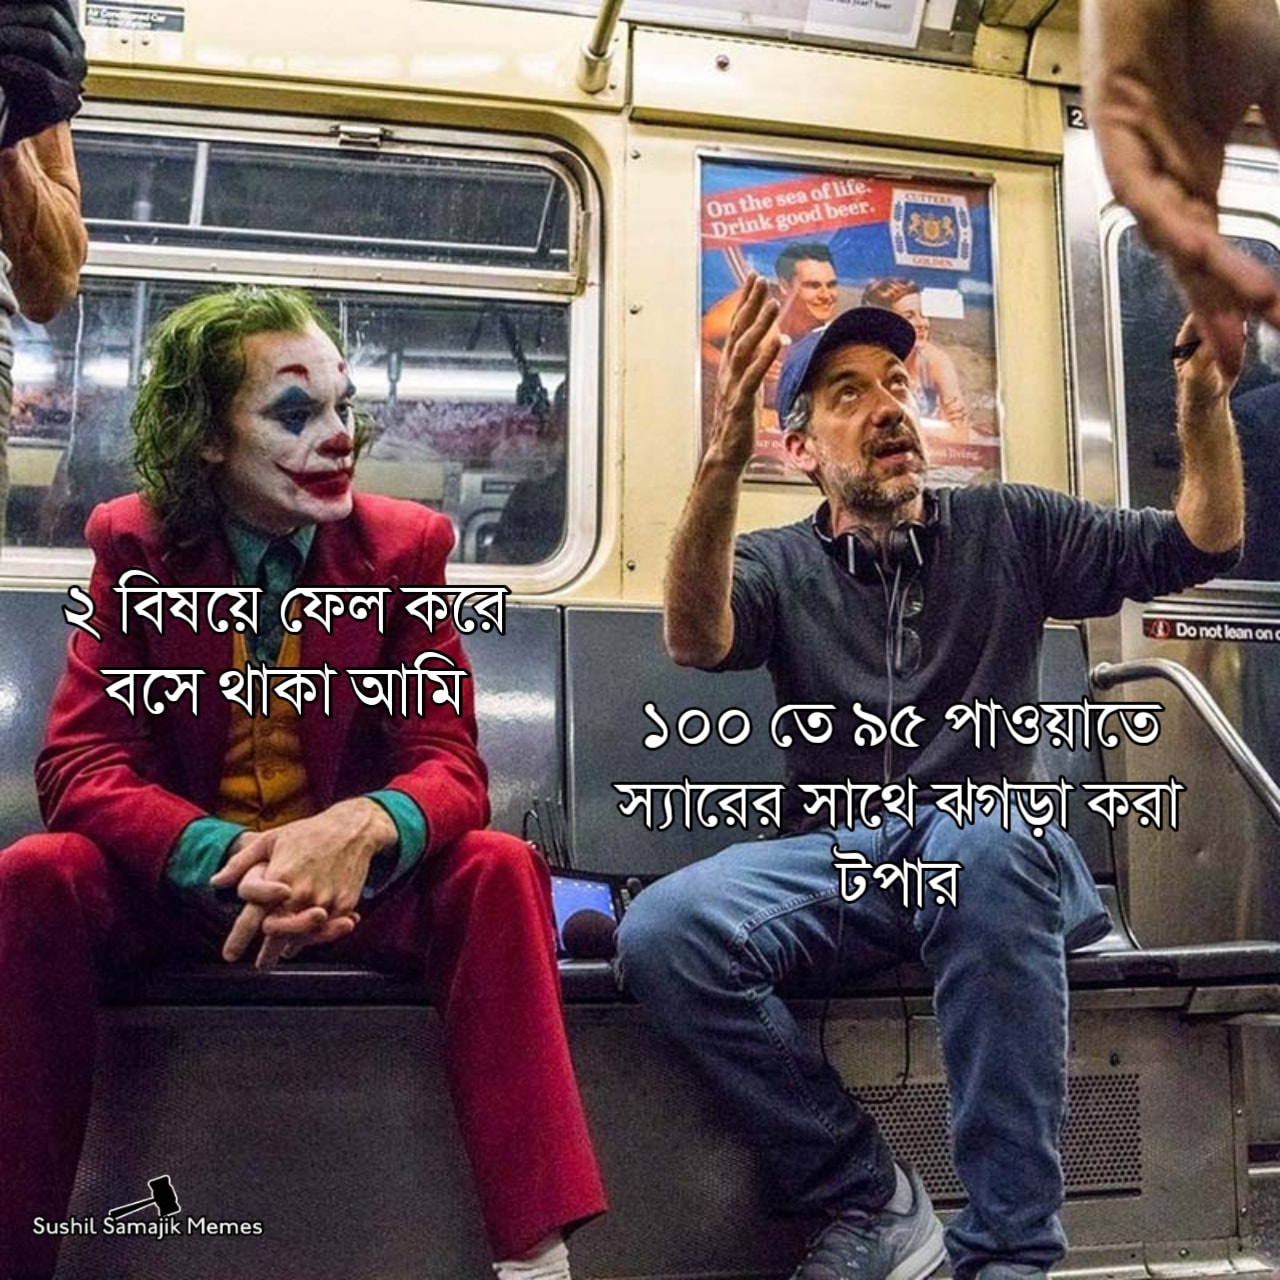
Caption: ২ বিষয়ে ফেল করে বসে থাকা আমি      ১০০ তে   ৯৫  পাওয়াতে স্যারের সাথে ঝগড়া করা টপার
Label: non-hate